Question: I have installed the sonar eclipse plugin in eclipse Juno. I put the groupid and the artifactid into the proper lines, however I get an error:
> Unknown exception
How to configure the sonar plugin properly in eclipse?

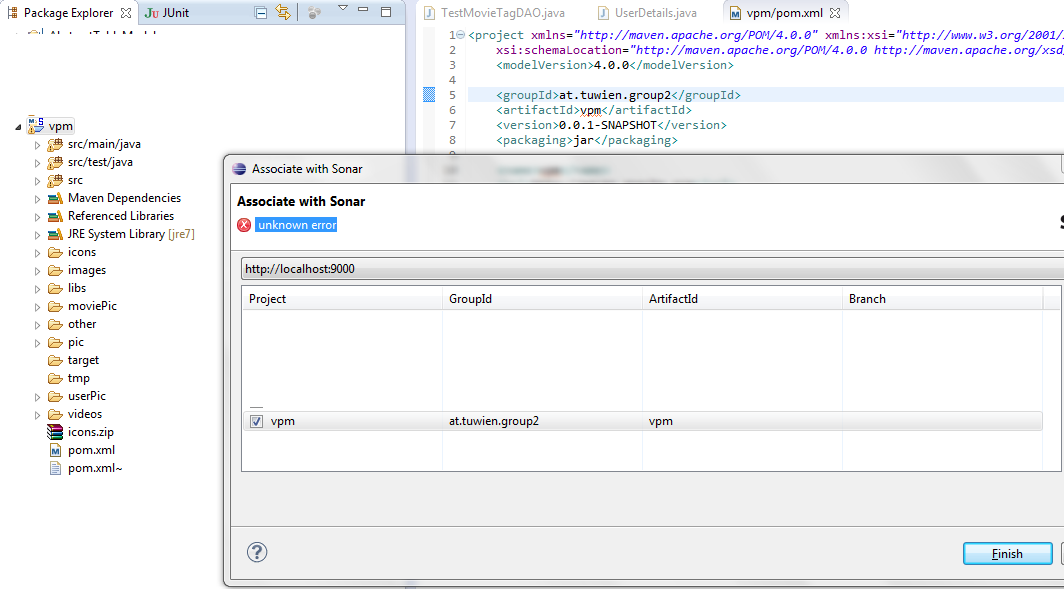
Answer: You need to install Sonar on a server (or run it on your machine for testing). Then you need to configure it in the Eclipse properties and choose it from the drop-down in the associate with sonar dialog (unless it runs on your machine, in which case it is already available from the drop down).
Before you can associate a project with sonar, you need to run the sonar analysis on that project (usually using maven). Take a look at the <URL> to get more information.